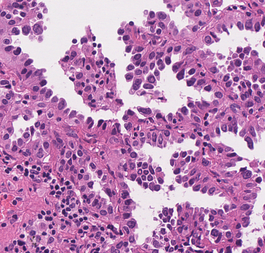
Tumor epithelial tissue: yes
Tumor-associated stroma tissue: yes
Normal tissue: no